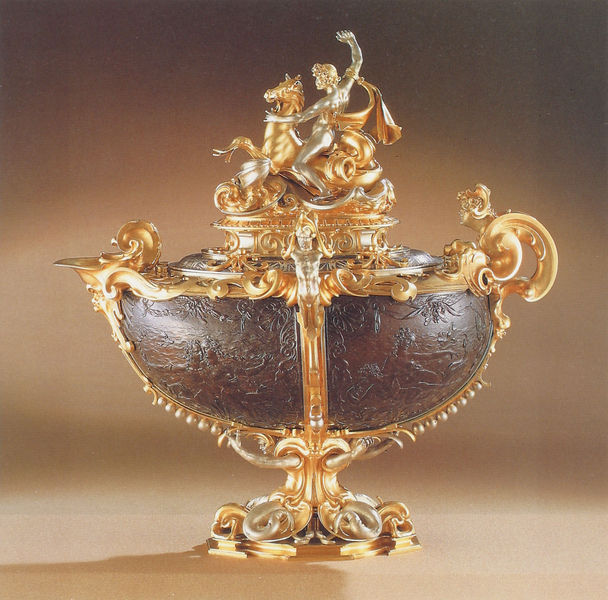
Titel: Seychellennuß-Kanne
Institution: Wien, Kunsthistorisches Museum
Schlagwörter: fuß, mensch, gold, person, perlen, renaissance, pferd, reiter, figuren, ornamente, bronze, deckel, gefäß, verzierungen, trinkgefäß, rocaille